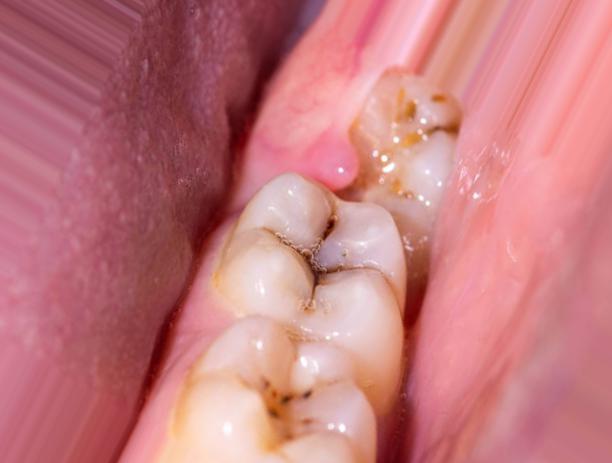
Condition: Caries